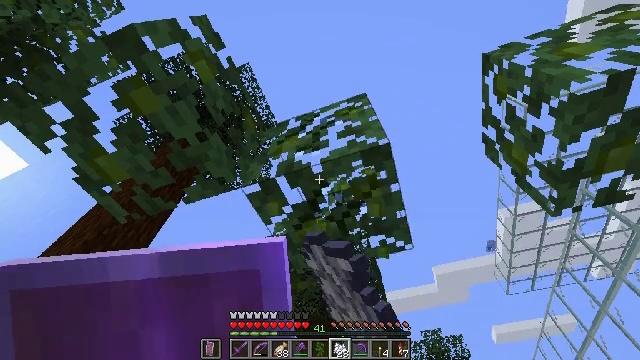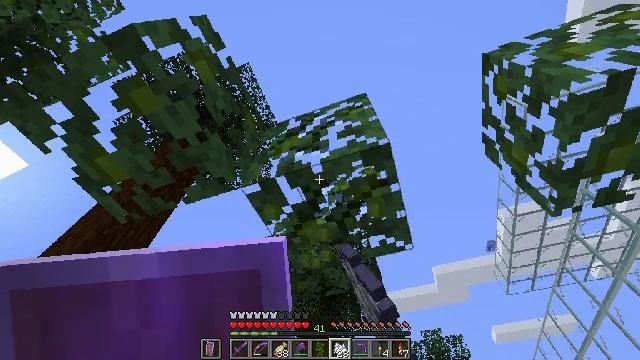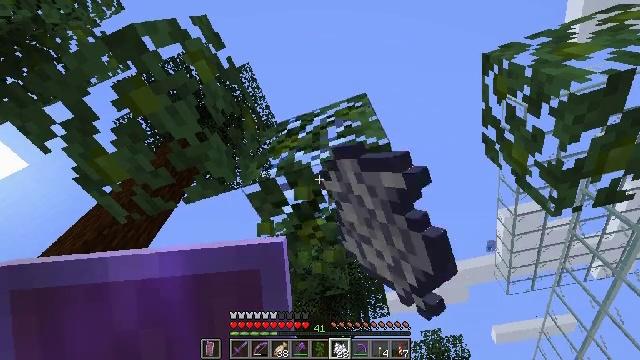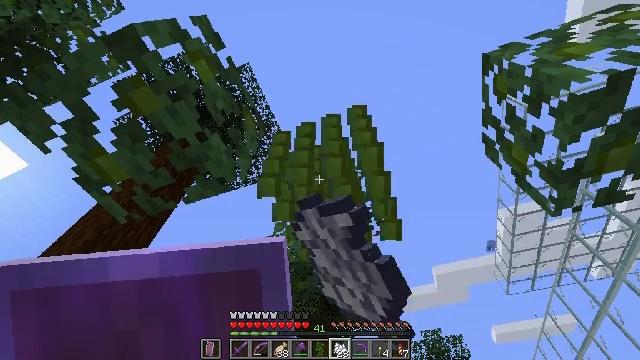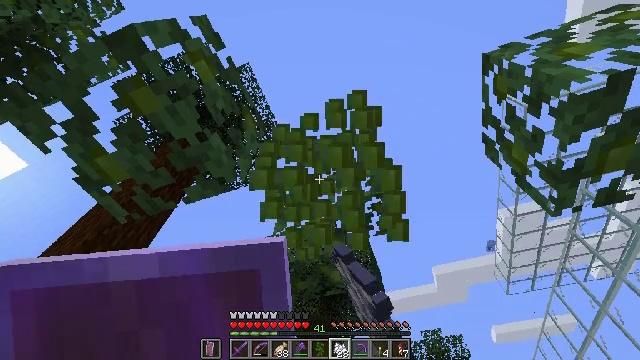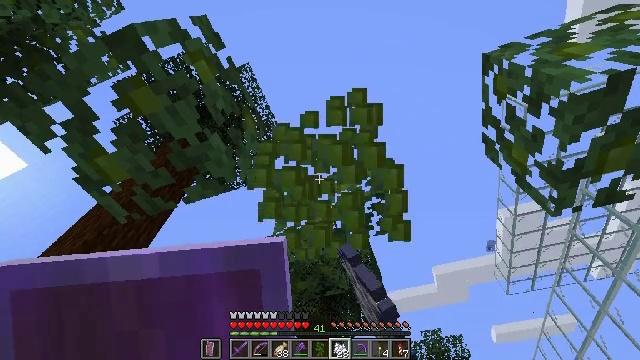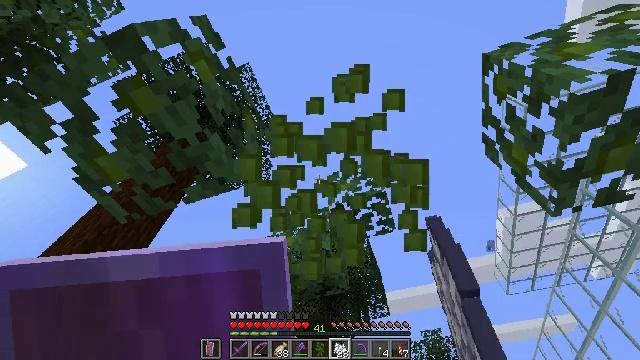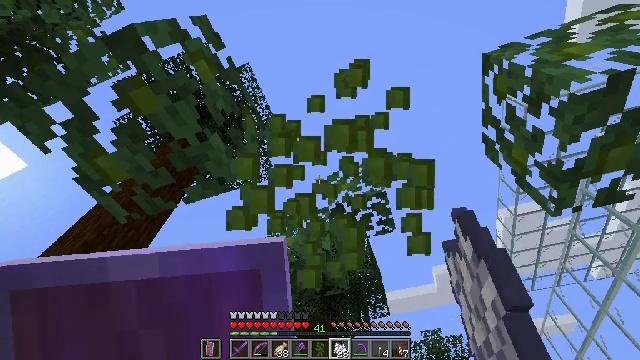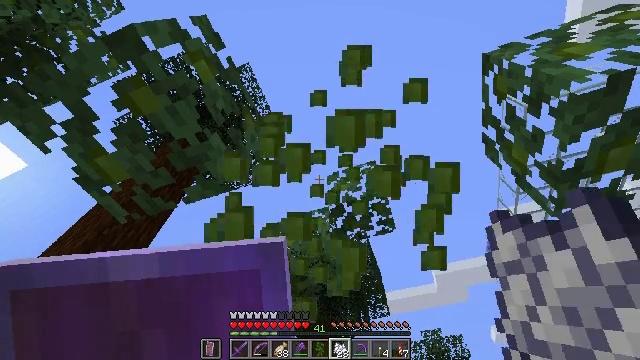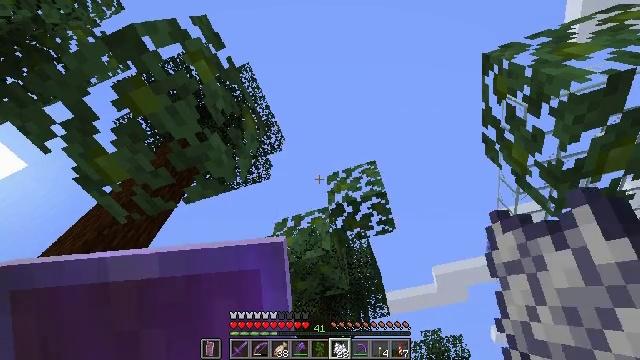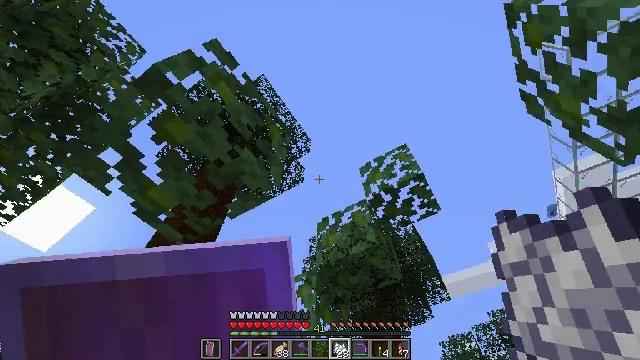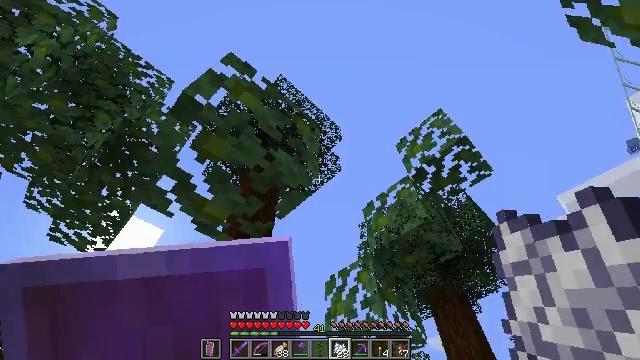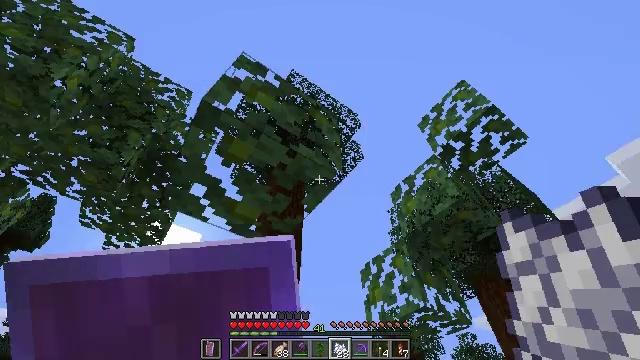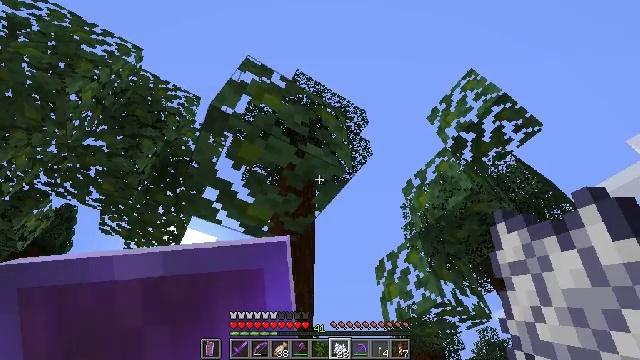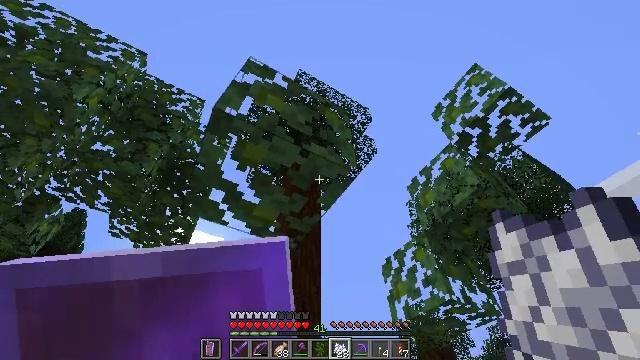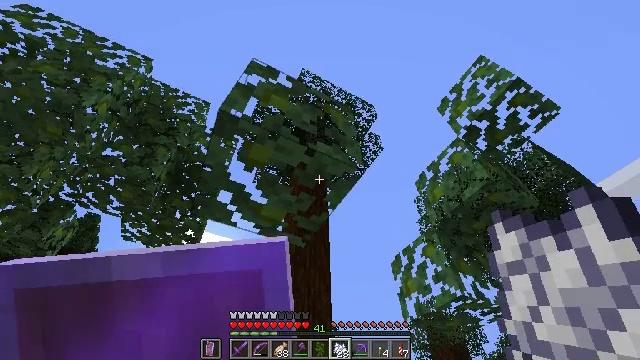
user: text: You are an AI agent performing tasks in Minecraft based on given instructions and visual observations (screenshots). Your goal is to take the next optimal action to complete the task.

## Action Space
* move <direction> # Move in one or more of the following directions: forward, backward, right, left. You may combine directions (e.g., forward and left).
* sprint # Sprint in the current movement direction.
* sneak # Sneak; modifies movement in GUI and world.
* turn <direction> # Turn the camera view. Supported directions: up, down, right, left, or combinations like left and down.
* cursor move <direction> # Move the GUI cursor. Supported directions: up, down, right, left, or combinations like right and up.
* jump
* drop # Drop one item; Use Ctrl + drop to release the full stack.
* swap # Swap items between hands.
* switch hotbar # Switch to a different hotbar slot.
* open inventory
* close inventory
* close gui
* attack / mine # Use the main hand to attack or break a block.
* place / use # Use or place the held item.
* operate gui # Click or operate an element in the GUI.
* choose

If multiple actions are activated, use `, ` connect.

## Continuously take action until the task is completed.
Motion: motion action
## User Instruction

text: Mine the jungle leaves to get saplings or sticks.
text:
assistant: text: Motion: attack / mine
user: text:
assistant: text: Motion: attack / mine
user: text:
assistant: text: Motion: attack / mine
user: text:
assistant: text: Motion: attack / mine
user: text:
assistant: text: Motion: attack / mine
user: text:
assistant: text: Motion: attack / mine
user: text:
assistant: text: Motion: attack / mine
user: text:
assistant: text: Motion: attack / mine
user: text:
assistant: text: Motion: attack / mine
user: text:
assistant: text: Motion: turn left
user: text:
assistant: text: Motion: turn left and down
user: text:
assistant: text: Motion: turn left and down
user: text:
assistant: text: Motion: turn left
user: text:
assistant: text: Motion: turn left
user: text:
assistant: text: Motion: turn left
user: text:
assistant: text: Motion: turn left
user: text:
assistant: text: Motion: no_op
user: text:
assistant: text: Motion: attack / mine
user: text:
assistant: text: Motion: attack / mine
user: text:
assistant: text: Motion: attack / mine
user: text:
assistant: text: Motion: attack / mine
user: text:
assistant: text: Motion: attack / mine
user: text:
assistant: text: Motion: attack / mine
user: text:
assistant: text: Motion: attack / mine
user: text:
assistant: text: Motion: attack / mine
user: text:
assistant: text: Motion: attack / mine
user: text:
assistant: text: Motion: attack / mine
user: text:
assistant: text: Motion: attack / mine
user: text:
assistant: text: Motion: attack / mine
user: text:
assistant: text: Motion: attack / mine